Question:
I want to add icon with counter(number) on top right corner of UIBarButtonItem in iphone
How can i do this??
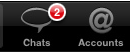
Answer: First, that's not a 'UIBarButton'. It's a 'UITabBarItem'.
If you want to do that on a 'UIBarButtonItem', you're going to need to initialize it with a custom view and do a bunch of messing around.
If you want to do it with a 'UITabBarItem', just do 'tabBarItem.badgeValue = 2;'